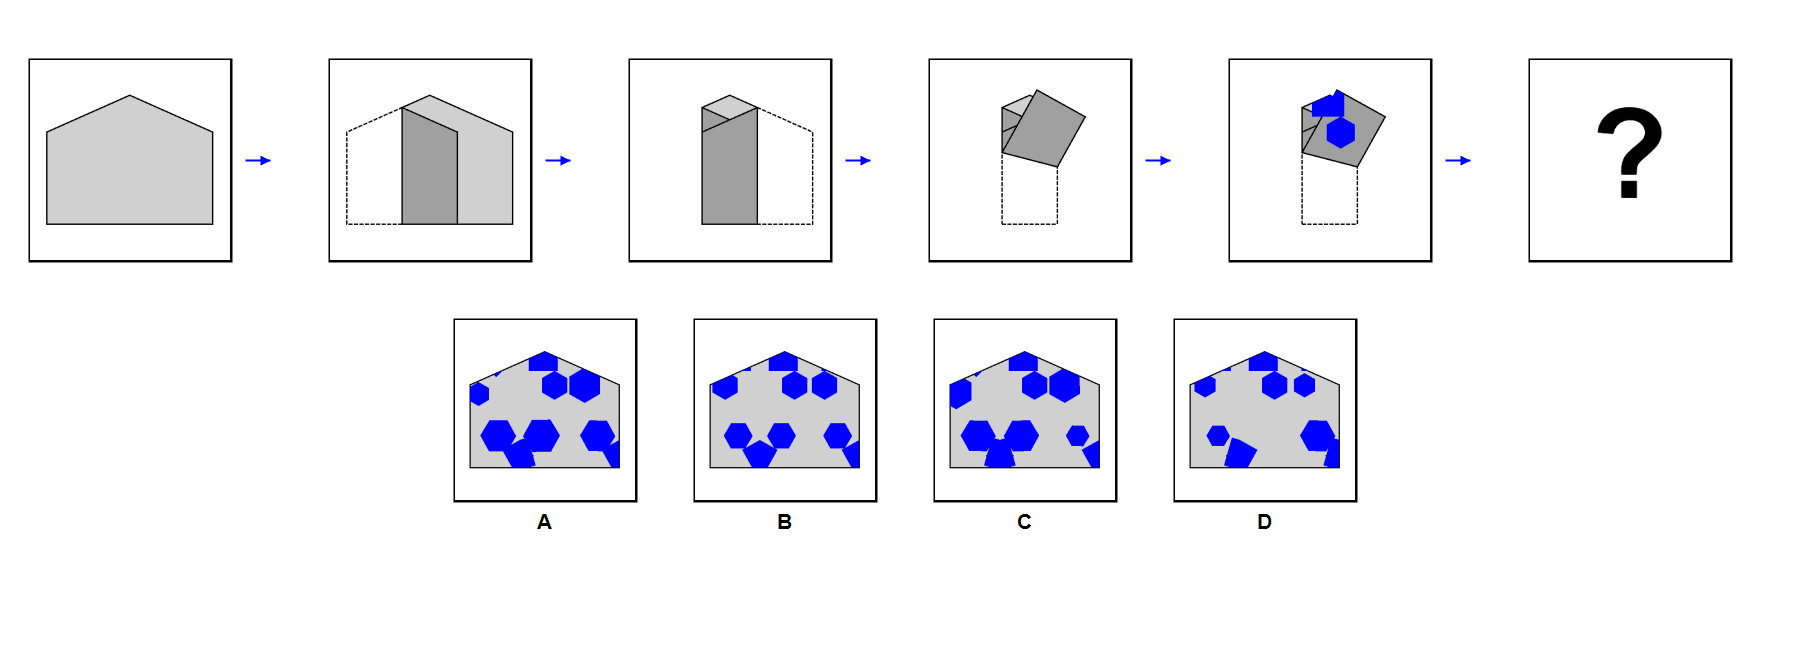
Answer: B